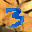
Label: 3